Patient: sex M, age 80
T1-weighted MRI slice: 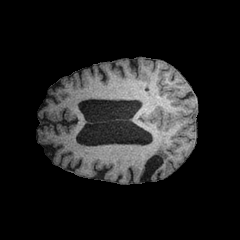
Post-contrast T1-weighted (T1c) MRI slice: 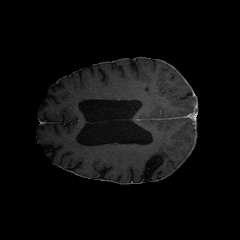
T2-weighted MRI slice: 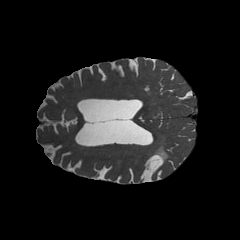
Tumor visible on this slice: no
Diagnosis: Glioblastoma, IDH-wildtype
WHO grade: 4